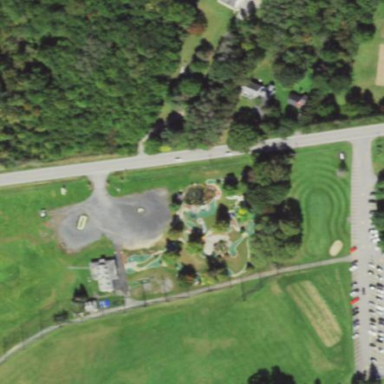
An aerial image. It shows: Miniature golf leisure land.